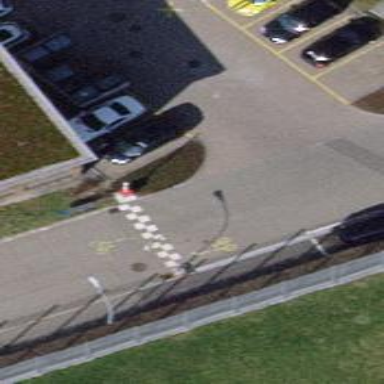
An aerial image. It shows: Swing gate barrier.